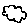
Label: cloud